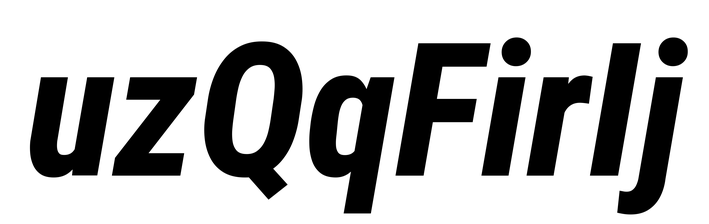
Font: Roboto-Italic_Condensed_ExtraBold_Italic